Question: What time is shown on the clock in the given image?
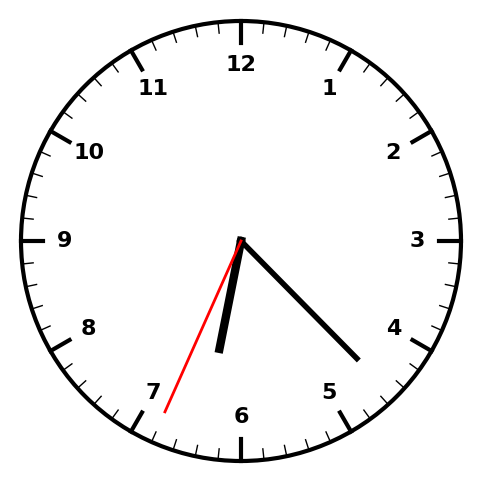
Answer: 06:22:34